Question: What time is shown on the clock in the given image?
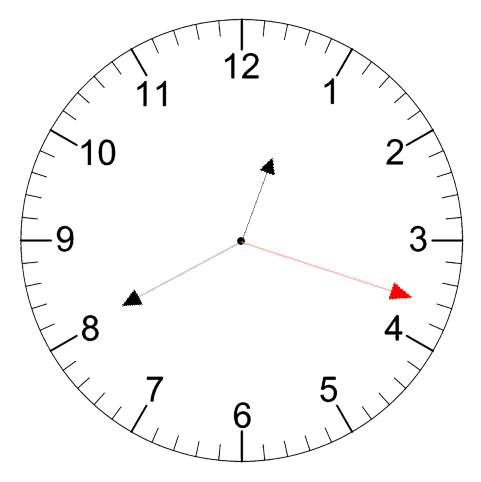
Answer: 12:40:18